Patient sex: M
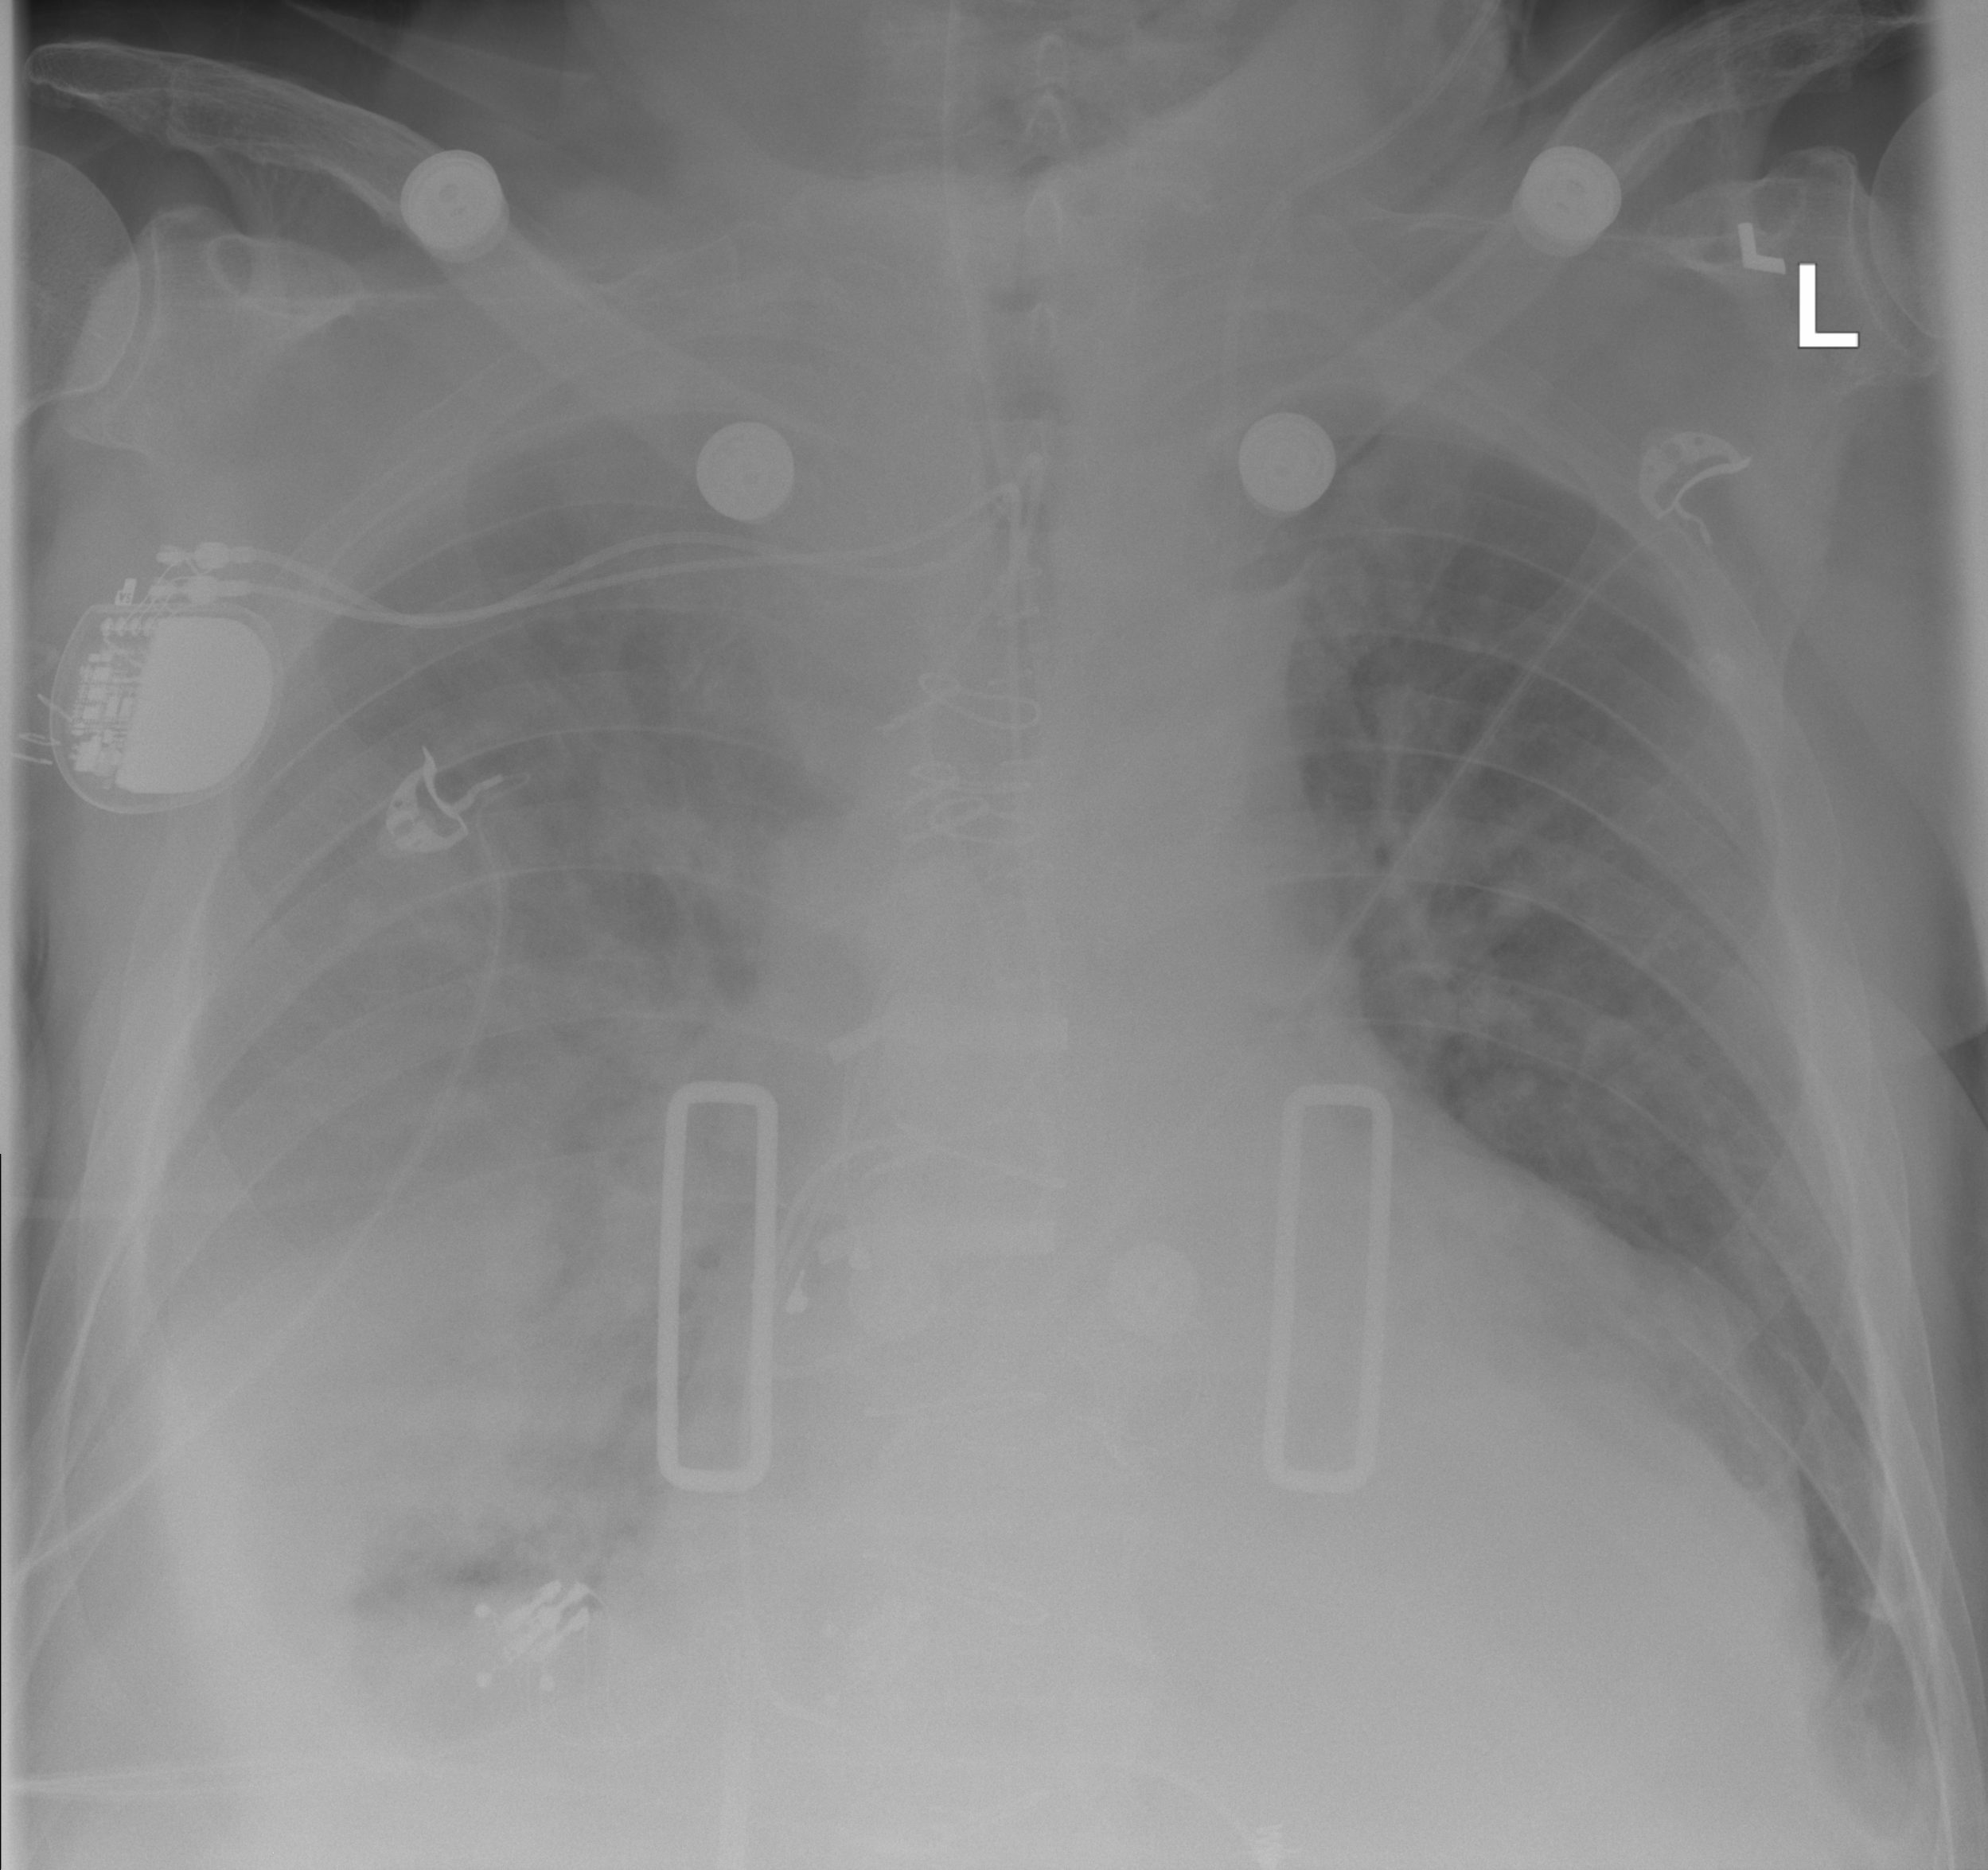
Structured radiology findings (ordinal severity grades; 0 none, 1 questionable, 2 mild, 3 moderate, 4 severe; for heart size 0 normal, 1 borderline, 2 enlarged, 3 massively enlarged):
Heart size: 2
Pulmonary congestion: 3
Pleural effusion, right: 3
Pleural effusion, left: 2
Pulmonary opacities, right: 3
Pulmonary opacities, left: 2
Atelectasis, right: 3
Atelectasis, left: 2